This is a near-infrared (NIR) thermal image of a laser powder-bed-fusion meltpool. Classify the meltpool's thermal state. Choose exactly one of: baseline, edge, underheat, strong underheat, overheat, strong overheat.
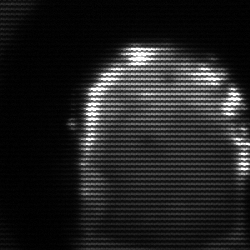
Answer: baseline